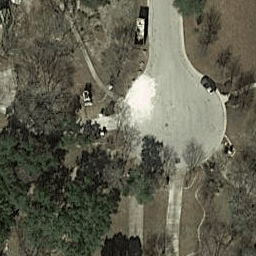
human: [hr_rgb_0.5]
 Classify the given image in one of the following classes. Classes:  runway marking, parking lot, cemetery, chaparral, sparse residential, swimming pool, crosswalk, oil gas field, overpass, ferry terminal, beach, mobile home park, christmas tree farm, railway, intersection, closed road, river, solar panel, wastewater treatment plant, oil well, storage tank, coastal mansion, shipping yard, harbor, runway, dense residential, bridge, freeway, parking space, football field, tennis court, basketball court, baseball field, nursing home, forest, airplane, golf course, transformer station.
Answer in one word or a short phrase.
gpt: closed road